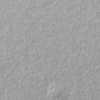
Label: not_dusty